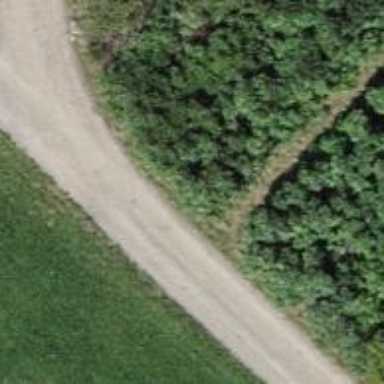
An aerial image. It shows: Compacted track with grade2 level.